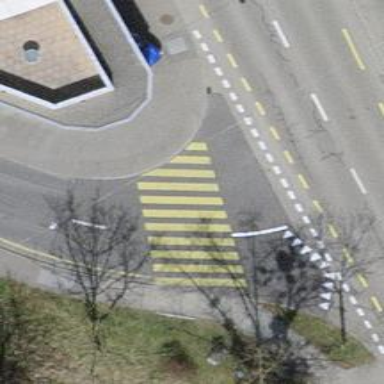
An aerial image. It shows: Uncontrolled zebra crossing on the road.